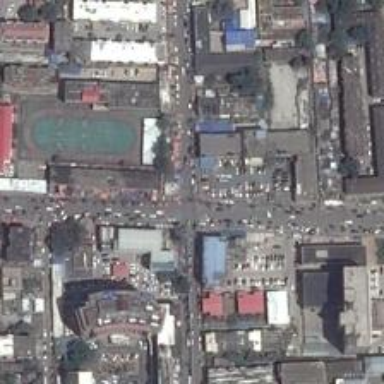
A football field which is close to the busy street situates in a downtown area .